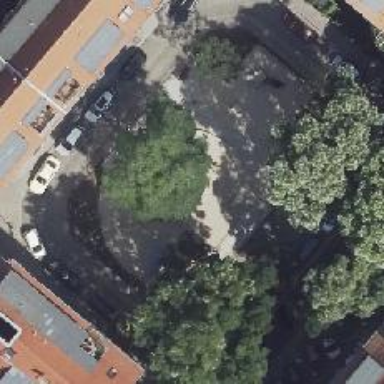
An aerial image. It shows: Playground featuring climbing frame.